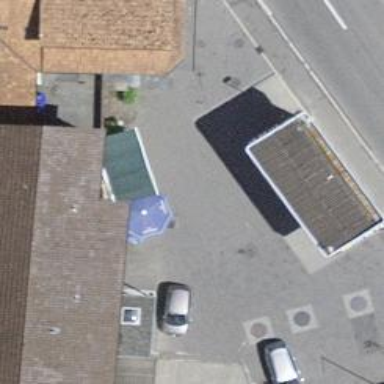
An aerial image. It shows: Fuel station.